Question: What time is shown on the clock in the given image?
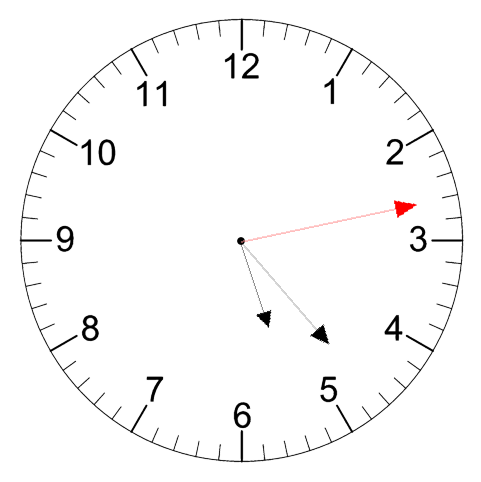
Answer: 05:23:13